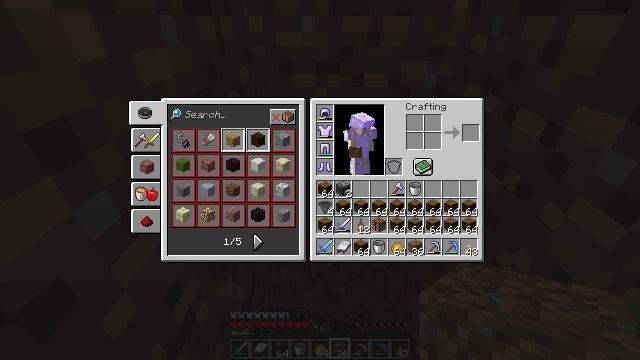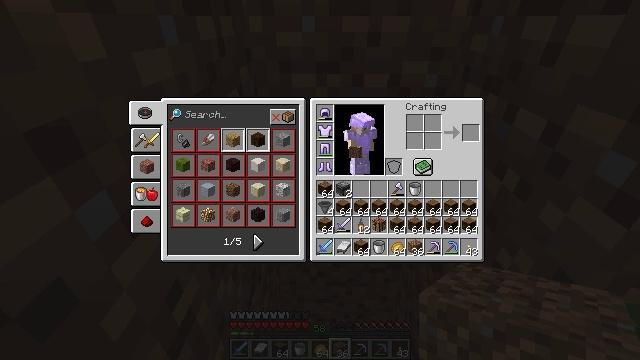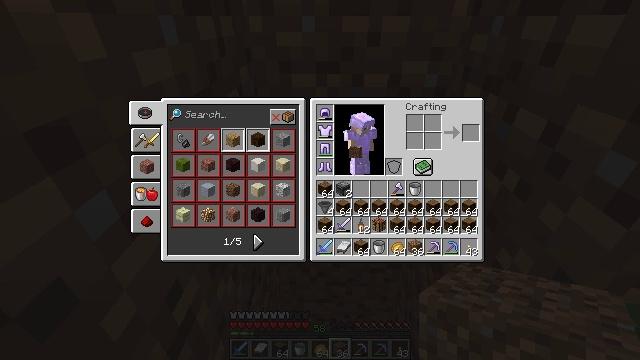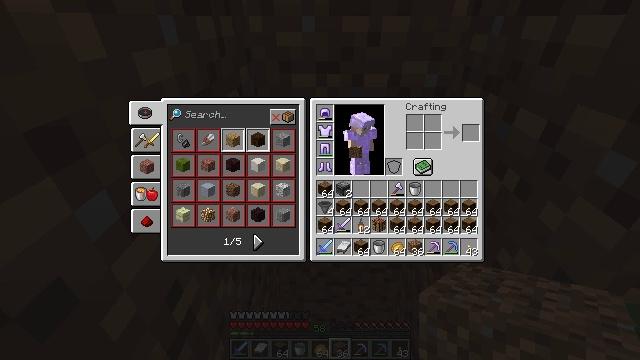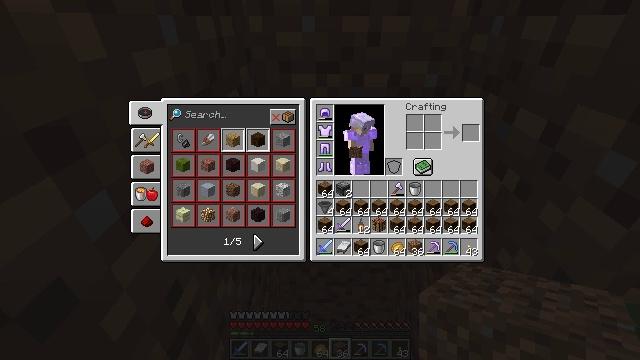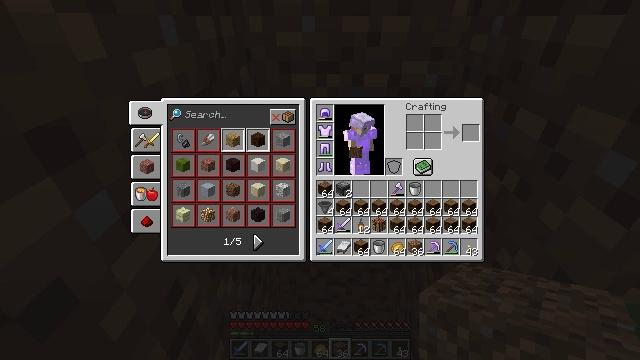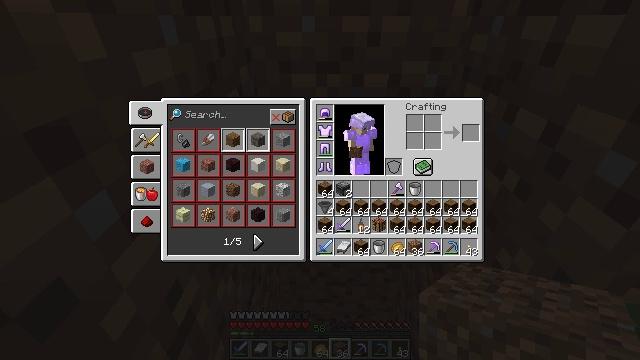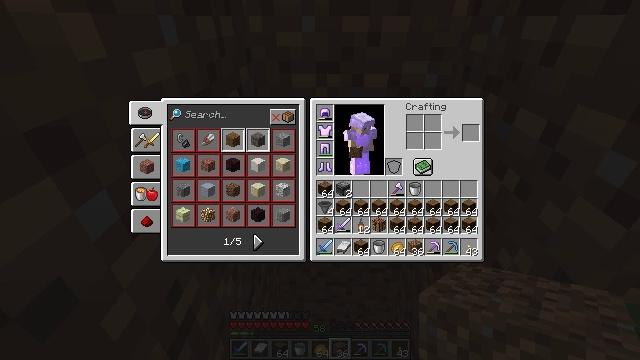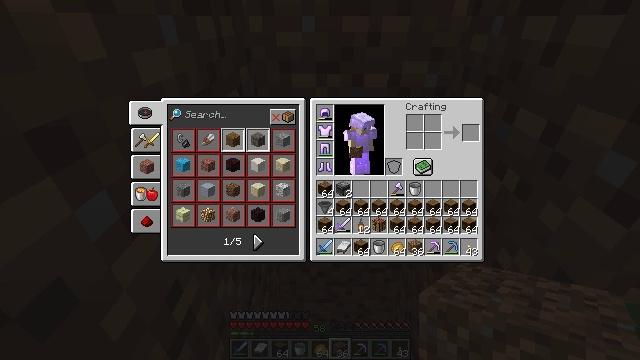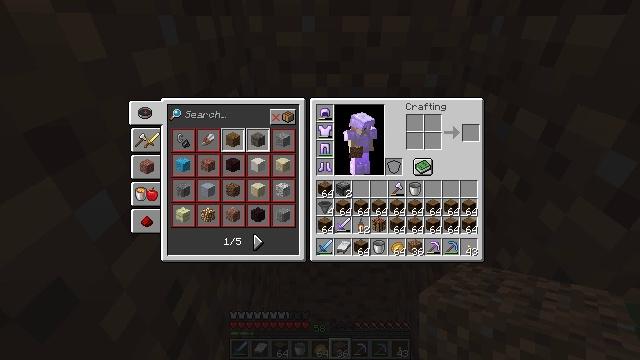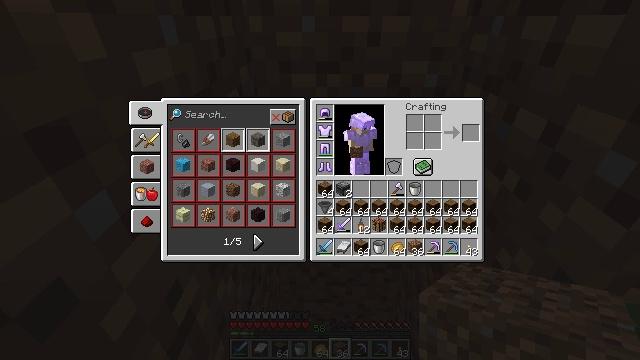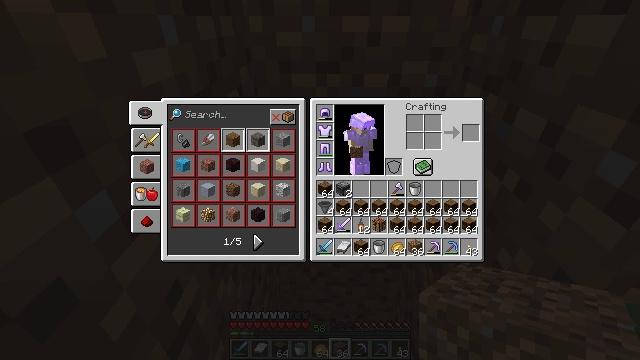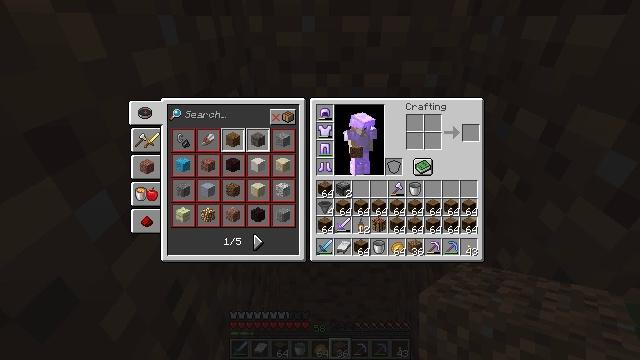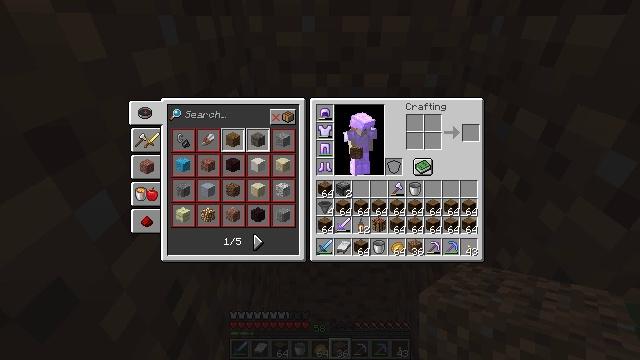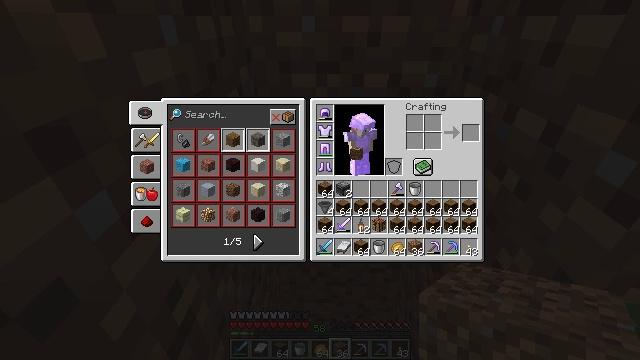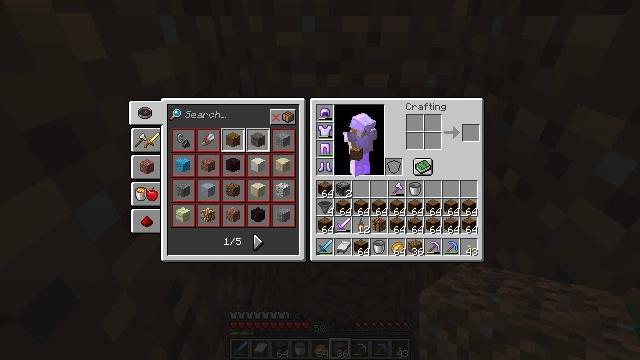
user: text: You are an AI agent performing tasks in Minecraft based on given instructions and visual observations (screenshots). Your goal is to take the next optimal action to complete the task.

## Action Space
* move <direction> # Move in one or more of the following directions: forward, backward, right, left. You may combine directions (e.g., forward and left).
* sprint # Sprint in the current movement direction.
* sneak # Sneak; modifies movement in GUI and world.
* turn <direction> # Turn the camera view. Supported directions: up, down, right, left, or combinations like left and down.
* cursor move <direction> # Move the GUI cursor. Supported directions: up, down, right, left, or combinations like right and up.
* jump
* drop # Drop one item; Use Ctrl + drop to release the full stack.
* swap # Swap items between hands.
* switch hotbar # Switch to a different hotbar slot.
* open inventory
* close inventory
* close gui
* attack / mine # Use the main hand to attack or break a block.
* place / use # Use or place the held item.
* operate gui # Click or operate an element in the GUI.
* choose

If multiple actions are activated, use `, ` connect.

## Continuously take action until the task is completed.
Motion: motion action
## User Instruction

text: Drop a spruce log.
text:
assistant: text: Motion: no_op
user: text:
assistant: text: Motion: no_op
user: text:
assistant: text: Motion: no_op
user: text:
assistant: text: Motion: no_op
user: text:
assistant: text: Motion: no_op
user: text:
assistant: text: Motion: no_op
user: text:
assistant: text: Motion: no_op
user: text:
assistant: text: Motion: no_op
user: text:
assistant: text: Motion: no_op
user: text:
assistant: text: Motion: no_op
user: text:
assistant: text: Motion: no_op
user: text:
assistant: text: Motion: no_op
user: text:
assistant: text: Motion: cursor move down
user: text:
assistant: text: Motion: no_op
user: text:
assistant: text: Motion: cursor move down
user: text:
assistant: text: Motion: no_op
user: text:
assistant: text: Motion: cursor move down
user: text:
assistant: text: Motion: no_op
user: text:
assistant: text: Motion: no_op
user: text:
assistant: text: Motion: no_op
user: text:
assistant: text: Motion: no_op
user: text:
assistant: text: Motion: operate gui
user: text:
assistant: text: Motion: no_op
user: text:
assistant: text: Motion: cursor move left and up
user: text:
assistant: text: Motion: cursor move left and up
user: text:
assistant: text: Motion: cursor move left and up
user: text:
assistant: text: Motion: cursor move up
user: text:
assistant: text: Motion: operate gui
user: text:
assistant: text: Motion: operate gui
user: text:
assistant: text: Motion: no_op